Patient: sex M, age 26
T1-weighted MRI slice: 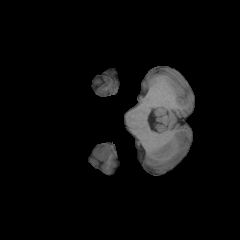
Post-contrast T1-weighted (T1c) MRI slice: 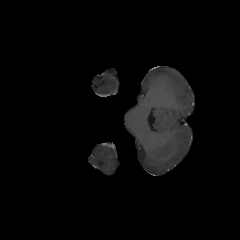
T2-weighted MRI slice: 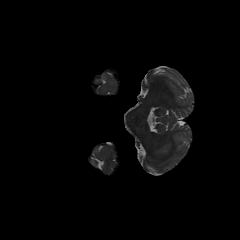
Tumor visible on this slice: no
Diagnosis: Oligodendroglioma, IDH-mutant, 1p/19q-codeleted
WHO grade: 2